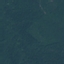
Land use / land cover class: Forest